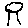
Label: tree